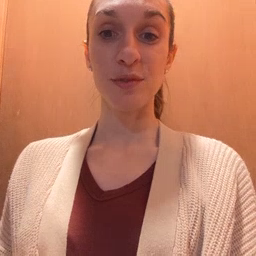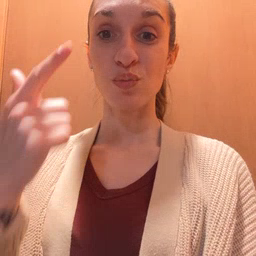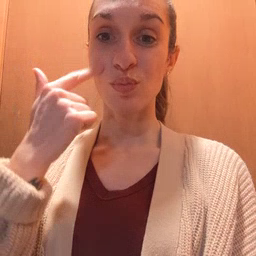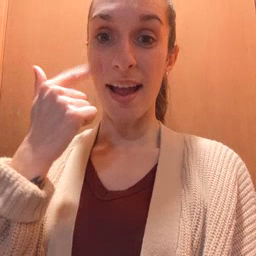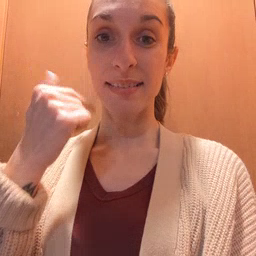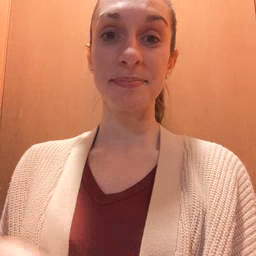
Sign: cry